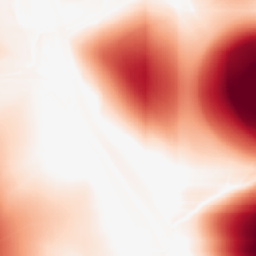
Category: morphological
Decomposition family: rolling_ball
Decomposition parameters: radius: 100
Upsampling method: nearest
Upsampling parameters: scale: 8
Upsampling scale: 8